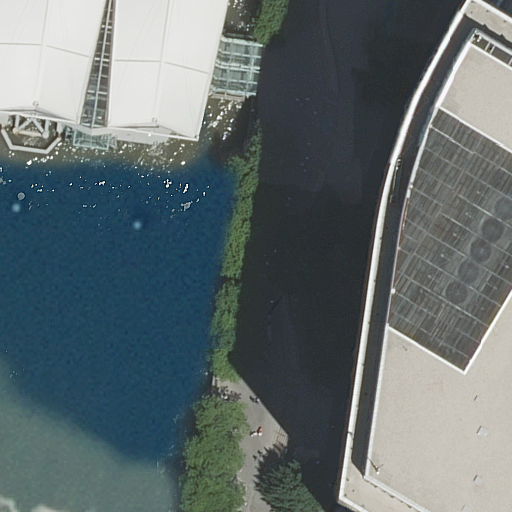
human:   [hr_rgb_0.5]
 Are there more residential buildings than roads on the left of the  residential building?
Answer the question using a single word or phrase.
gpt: no

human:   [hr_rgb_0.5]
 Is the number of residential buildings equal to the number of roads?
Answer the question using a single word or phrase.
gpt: no

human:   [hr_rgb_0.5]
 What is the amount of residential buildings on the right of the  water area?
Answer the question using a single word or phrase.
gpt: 1

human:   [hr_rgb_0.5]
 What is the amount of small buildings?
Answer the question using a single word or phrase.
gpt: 0

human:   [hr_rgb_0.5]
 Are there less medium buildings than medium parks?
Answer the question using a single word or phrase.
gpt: no

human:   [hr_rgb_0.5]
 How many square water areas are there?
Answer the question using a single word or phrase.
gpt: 0

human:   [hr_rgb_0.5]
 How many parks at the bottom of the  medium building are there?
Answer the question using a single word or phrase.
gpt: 0

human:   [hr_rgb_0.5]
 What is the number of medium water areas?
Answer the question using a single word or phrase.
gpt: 0

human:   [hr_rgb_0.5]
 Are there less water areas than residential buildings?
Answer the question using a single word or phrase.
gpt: no

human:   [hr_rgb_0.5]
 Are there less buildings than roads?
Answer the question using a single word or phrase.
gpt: yes

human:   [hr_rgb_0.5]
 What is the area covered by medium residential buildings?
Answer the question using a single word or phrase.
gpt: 498m2

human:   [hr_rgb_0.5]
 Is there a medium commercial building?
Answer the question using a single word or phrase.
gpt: no

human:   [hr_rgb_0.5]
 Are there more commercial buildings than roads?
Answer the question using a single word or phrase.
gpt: no

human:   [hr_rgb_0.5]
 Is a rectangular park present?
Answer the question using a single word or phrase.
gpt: no

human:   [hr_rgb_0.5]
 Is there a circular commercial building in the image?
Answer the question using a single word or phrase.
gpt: no

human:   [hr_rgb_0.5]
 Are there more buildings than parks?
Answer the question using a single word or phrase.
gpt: no

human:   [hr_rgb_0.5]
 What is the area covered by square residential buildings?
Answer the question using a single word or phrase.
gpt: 0m2

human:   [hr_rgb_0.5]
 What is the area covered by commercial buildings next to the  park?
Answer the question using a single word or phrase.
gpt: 0m2

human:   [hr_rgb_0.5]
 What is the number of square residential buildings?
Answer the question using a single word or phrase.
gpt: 0

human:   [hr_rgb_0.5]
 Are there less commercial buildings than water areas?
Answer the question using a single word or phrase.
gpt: yes

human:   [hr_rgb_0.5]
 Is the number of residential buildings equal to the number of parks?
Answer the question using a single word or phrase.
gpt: yes

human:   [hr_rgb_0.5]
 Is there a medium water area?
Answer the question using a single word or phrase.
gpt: no

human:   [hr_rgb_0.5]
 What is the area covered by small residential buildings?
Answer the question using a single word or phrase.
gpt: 0m2

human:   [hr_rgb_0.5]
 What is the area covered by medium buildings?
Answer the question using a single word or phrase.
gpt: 498m2

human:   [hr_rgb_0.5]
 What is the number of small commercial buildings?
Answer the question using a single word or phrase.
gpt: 0

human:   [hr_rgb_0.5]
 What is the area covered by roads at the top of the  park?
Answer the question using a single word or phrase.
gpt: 0m2

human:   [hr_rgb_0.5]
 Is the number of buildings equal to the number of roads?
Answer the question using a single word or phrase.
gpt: no

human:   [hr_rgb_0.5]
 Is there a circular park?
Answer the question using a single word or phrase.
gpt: no

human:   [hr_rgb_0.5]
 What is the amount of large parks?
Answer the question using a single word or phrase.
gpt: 1

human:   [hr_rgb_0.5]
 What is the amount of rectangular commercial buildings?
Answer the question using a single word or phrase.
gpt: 0

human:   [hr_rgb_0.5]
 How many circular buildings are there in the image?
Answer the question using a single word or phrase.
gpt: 0

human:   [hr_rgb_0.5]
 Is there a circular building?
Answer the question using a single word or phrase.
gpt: no

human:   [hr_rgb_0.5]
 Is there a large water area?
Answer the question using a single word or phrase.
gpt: yes

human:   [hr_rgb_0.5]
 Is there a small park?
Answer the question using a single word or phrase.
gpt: no

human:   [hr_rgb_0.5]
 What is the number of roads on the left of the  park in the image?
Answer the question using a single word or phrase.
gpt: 2

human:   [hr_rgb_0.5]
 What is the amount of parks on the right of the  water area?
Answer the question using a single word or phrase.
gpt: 0